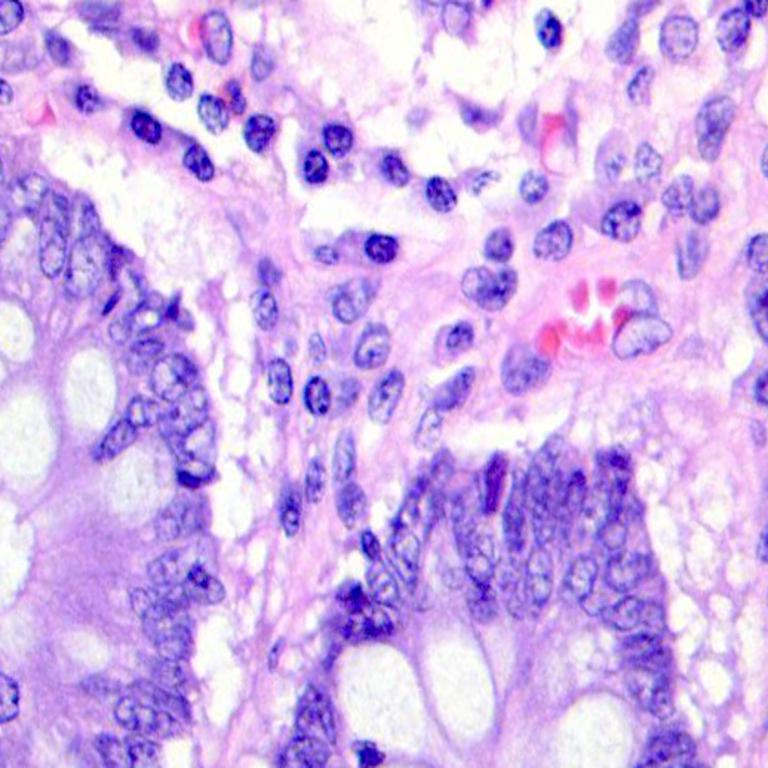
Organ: colon
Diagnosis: benign